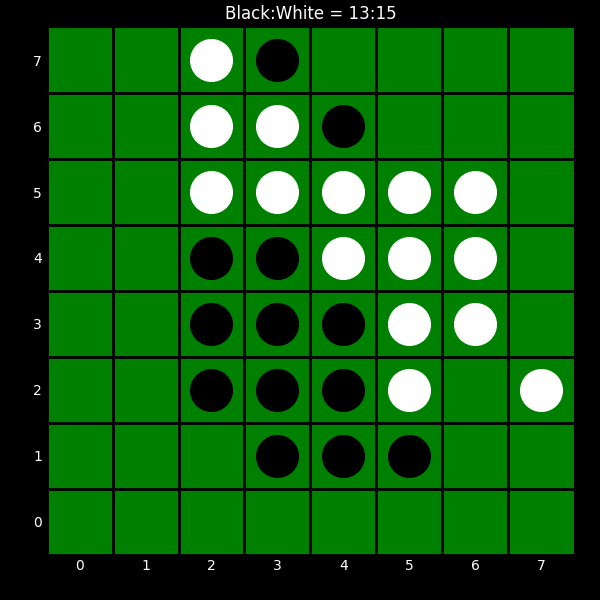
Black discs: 13
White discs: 15